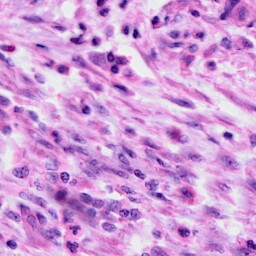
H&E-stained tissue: Cervix